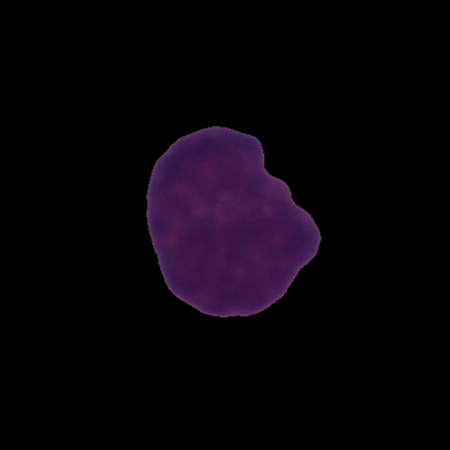
Label: healthy